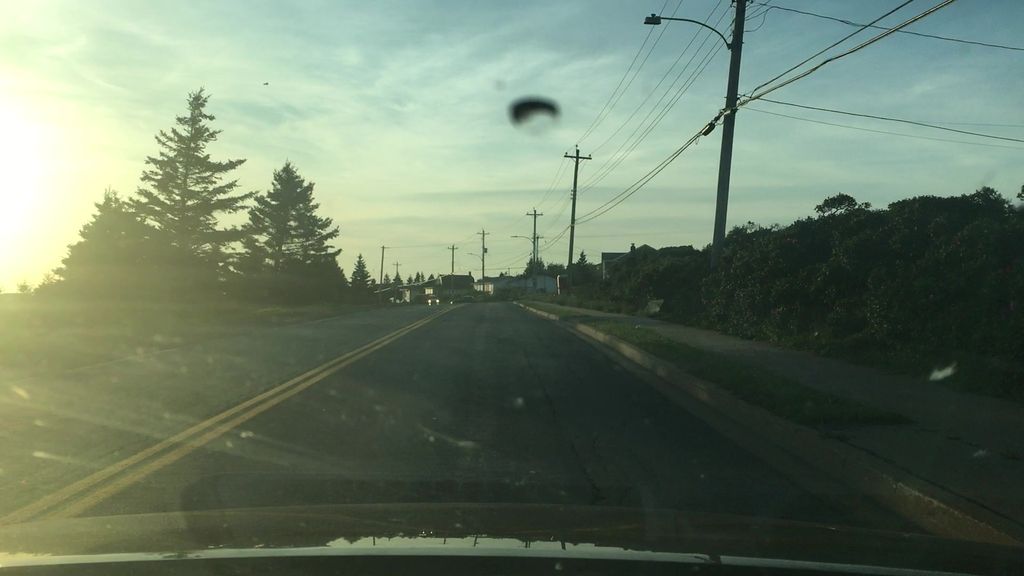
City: halifax